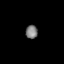
Tissue: lung
Cell type: Fibroblasts
Senescence score: 0.5668
Nuclear area (px): 160
Mean DAPI intensity: 123.156